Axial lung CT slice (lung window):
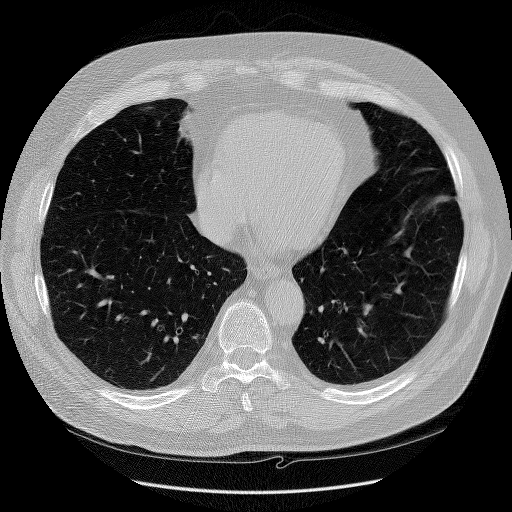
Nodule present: no